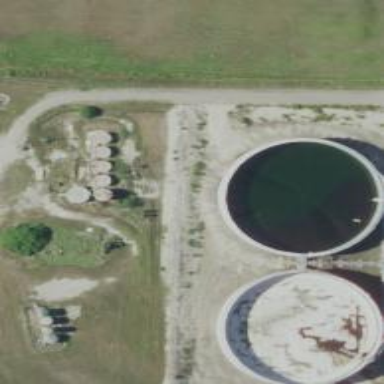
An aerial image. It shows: Storage tank which is man-made.